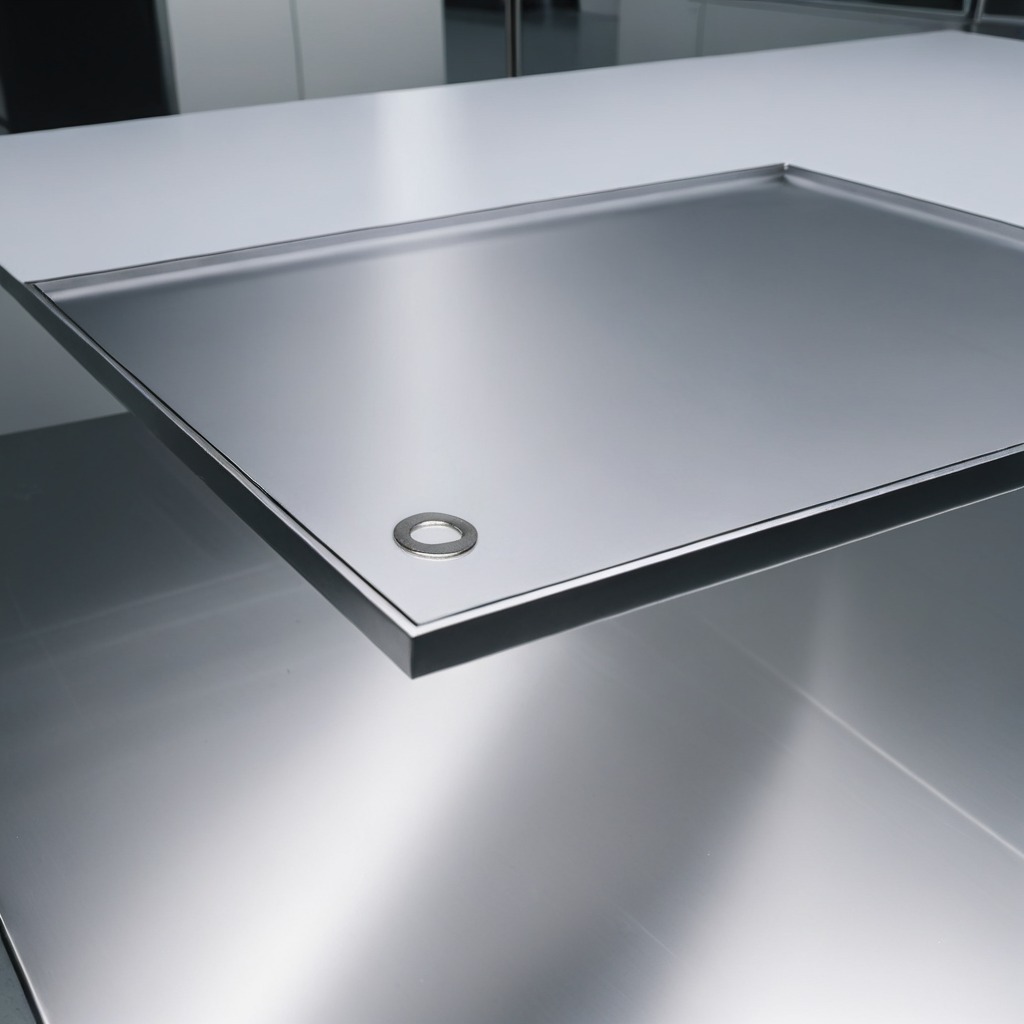
A flat metal washer lies on the stainless steel table in a high-end prototyping lab.